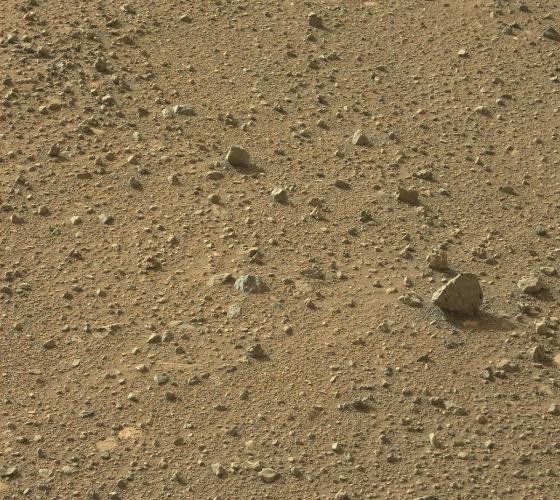
Terrain classes present: Gravel / Sand / Soil, Rock, Shadow